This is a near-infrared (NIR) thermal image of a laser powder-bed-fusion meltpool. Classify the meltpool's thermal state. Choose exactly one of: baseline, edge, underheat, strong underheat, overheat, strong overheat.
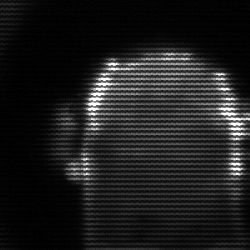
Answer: baseline